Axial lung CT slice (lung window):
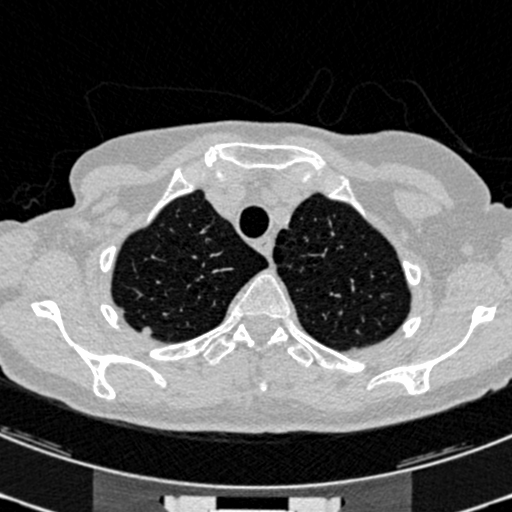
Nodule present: no